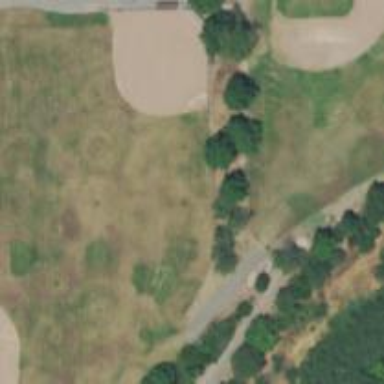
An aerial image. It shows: Softball pitch for leisure and sport activities.